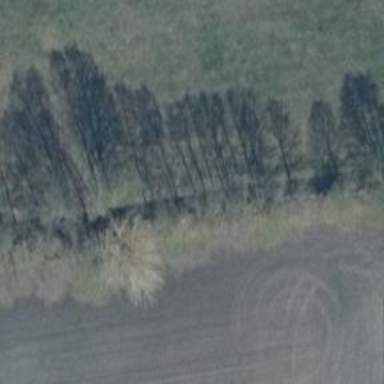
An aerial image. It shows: Mixed tree row with semi-evergreen leaves. It is denoting waterway.